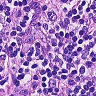
Metastatic tissue present: no